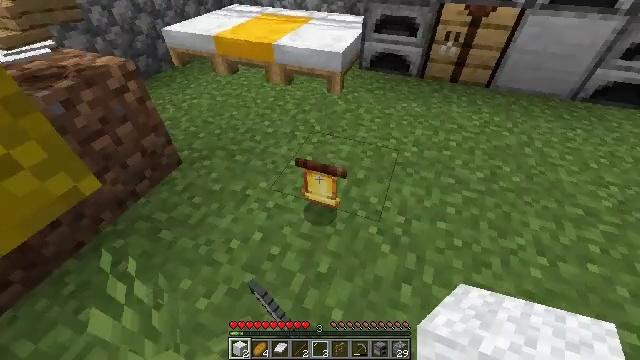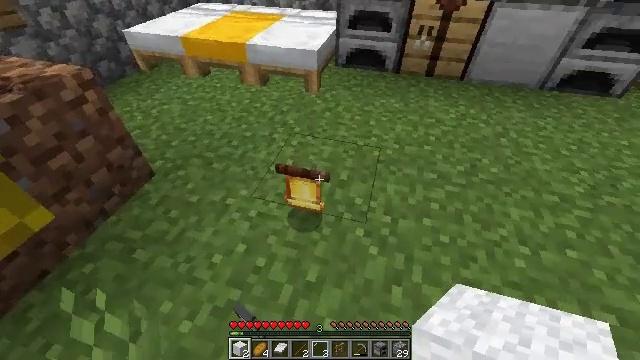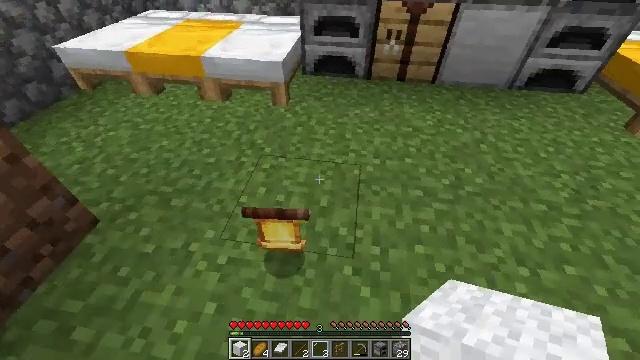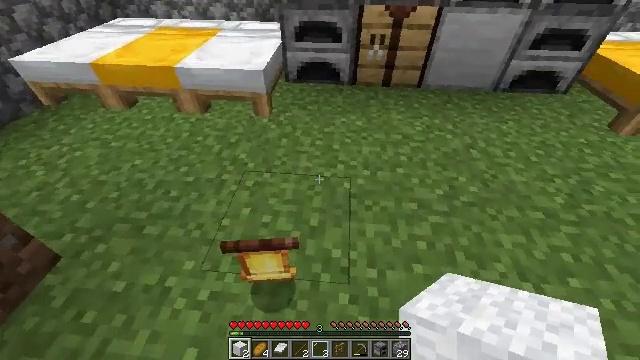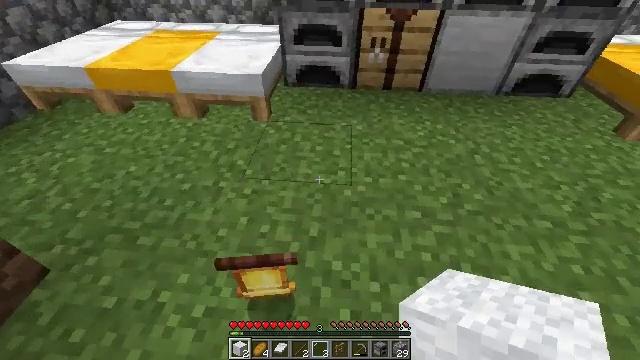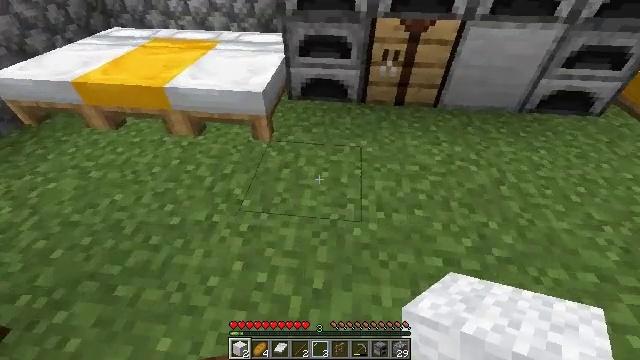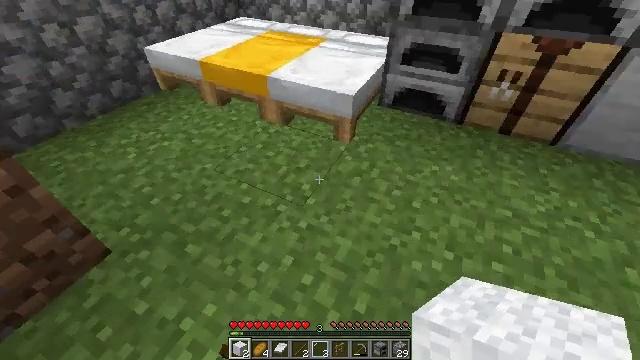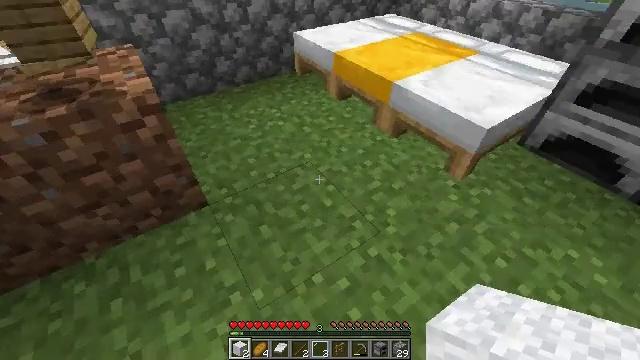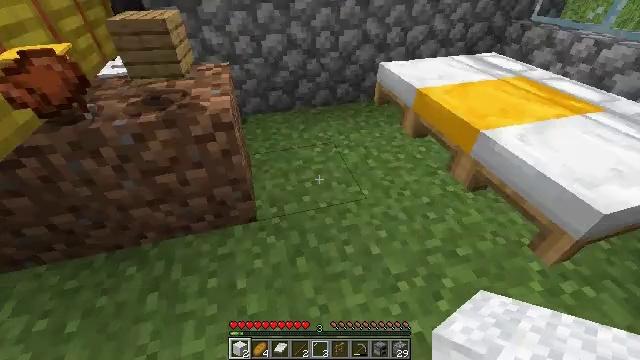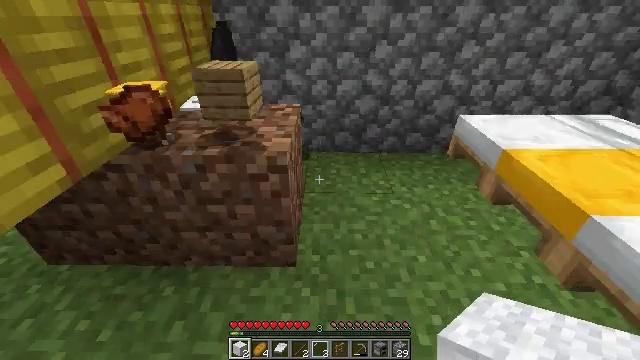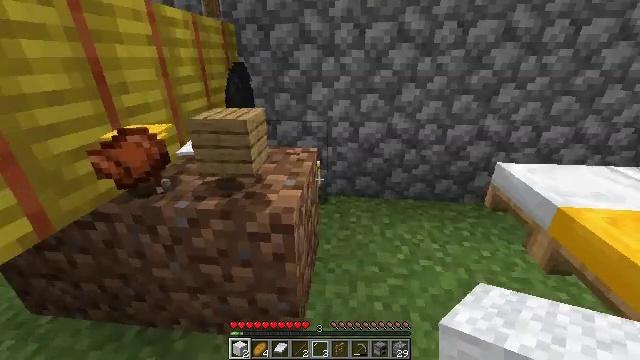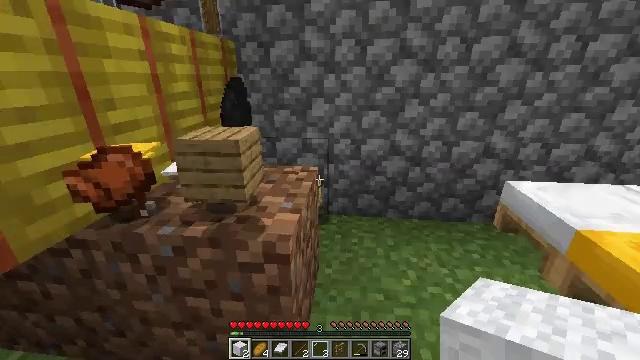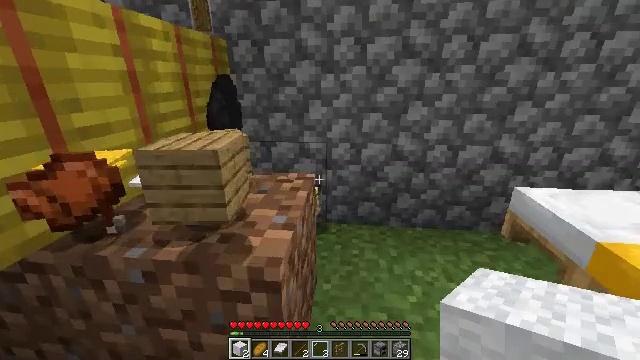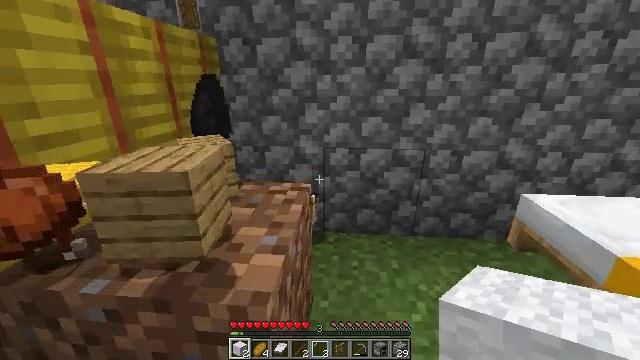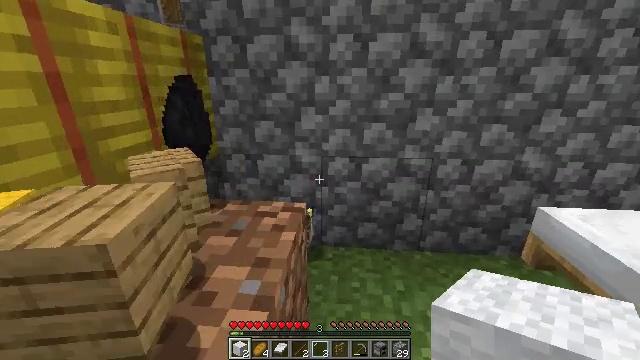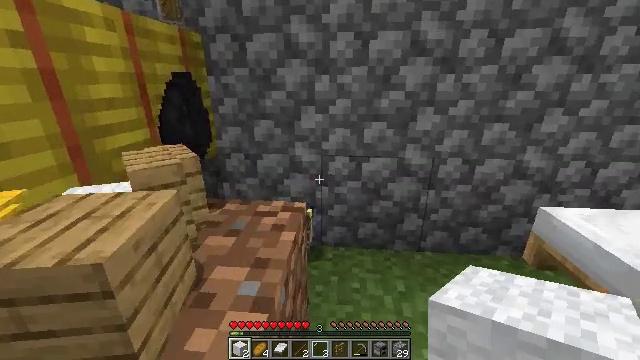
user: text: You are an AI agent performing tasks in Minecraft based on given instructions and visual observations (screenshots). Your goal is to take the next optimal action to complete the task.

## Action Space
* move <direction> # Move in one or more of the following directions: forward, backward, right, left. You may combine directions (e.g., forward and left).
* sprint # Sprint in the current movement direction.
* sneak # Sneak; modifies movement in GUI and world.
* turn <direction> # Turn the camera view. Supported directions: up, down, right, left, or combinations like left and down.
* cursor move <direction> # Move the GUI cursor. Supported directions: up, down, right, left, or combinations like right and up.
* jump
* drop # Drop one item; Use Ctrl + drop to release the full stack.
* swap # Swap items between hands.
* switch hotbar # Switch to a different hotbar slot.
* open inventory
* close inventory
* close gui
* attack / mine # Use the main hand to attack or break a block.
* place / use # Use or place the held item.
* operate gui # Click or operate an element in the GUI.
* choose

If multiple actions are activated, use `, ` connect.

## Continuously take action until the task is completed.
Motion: motion action
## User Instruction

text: Mine dirt from the ground.
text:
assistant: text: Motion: move forward, turn right
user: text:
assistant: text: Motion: move forward, turn right
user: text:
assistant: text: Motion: move forward, turn right
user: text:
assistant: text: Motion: move forward
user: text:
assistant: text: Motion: move forward, turn left
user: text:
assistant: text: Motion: move forward, turn left
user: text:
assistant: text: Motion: move forward, turn left and down
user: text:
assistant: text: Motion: move forward, turn left and up
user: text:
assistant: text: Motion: move forward, turn left and up
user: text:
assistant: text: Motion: move forward, turn left and up
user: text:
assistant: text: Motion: move forward, turn up
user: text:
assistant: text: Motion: move forward
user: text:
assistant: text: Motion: move forward
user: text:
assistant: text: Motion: move forward
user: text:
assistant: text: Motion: move forward
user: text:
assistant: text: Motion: move forward, turn left and down
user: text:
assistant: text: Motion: move forward, turn left and down
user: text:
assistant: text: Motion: move forward and move right, turn left
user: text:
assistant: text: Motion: move forward and move right, turn left and down
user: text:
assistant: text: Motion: move forward and move right, turn left
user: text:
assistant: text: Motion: move forward and move right
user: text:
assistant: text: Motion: move forward
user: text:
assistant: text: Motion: move forward, turn right and up
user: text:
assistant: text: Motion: move forward, turn right
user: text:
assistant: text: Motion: move forward, turn right
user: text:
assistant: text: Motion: move forward and move right, turn right
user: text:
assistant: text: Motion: move forward and move right, turn right
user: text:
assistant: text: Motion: move forward and move right, turn right
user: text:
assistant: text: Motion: move forward and move right, turn right, jump
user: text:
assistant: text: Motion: move forward and move right, jump